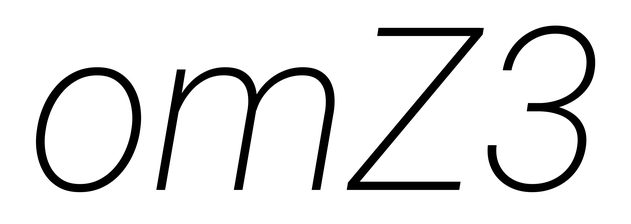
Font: Roboto-Italic_ExtraLight_Italic